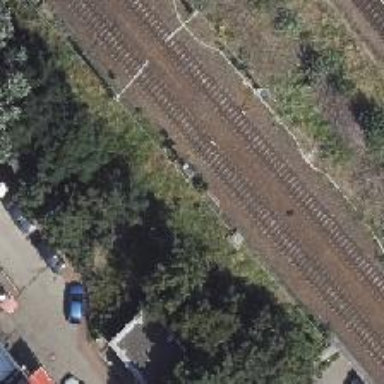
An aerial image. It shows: Railway signal.